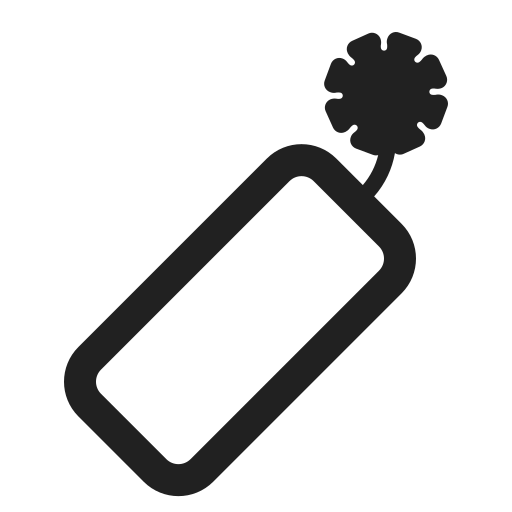
firecracker high contrast